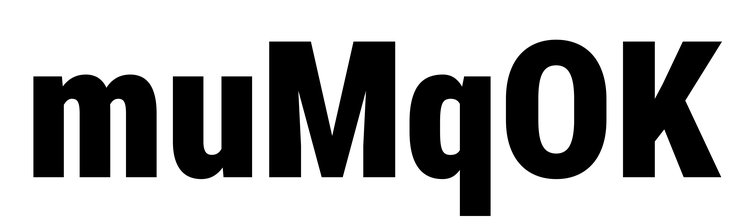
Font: Roboto_Condensed_Black